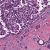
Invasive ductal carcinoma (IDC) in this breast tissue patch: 1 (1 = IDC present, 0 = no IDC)